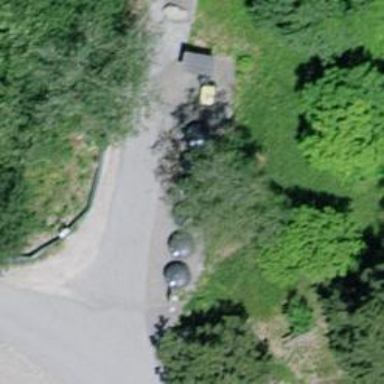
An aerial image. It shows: Recycling container at amenity designated for recycling.